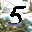
Label: 5